Interaction volume radius: 5 \u00c5
Interaction volume height: 25 \u00c5
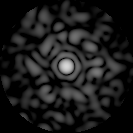
Disorder parameter: 0.7954